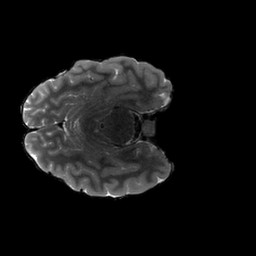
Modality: T2w
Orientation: axial
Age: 19
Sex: female
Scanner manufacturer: siemens
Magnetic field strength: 3 T
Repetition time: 3.2 s
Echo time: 0.564 s